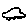
Label: car